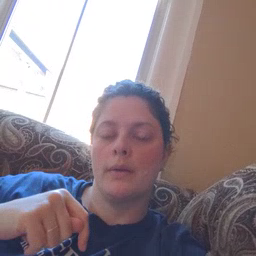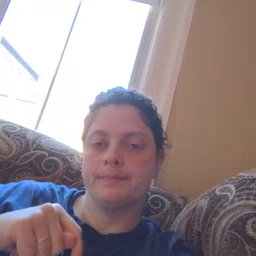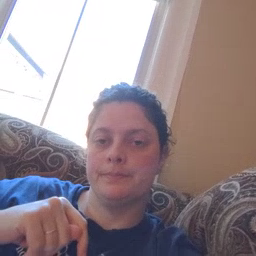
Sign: toy